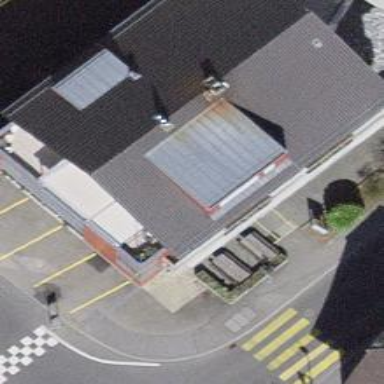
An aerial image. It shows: Restaurant.